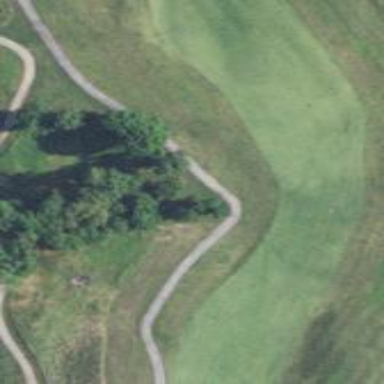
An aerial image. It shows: Golf fairway surrounded by grass.